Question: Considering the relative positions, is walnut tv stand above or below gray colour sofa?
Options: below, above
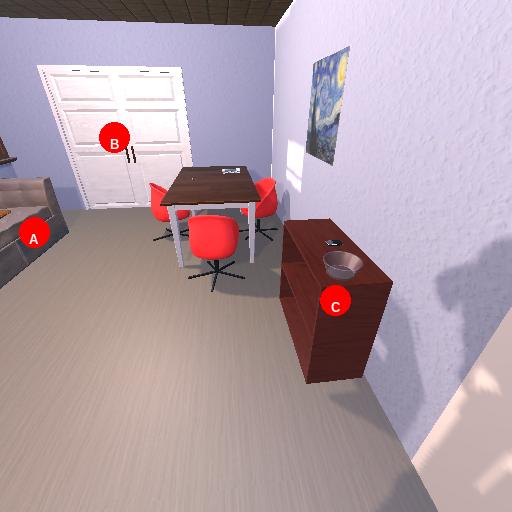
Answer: below